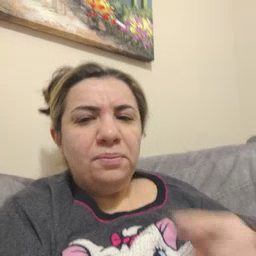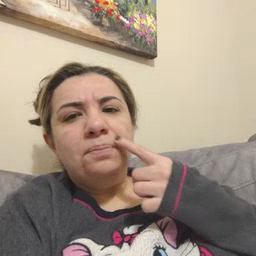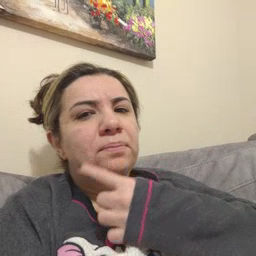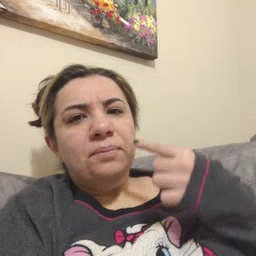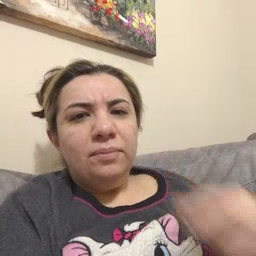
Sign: mouth